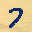
Label: 7